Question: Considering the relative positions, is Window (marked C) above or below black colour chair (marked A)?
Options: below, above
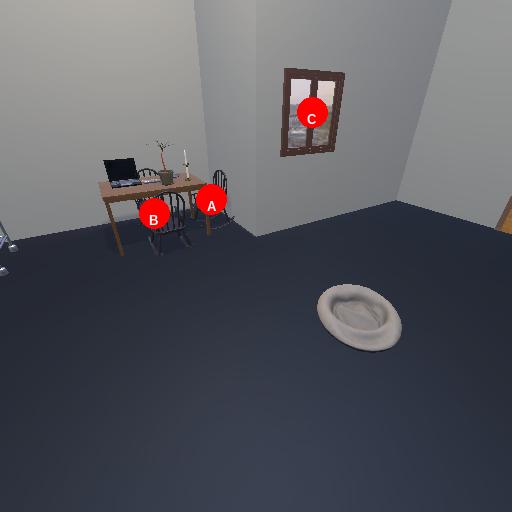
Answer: below